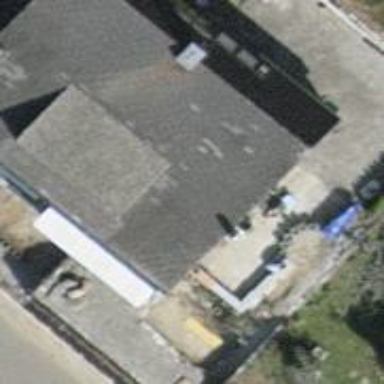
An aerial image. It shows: Terrace building.